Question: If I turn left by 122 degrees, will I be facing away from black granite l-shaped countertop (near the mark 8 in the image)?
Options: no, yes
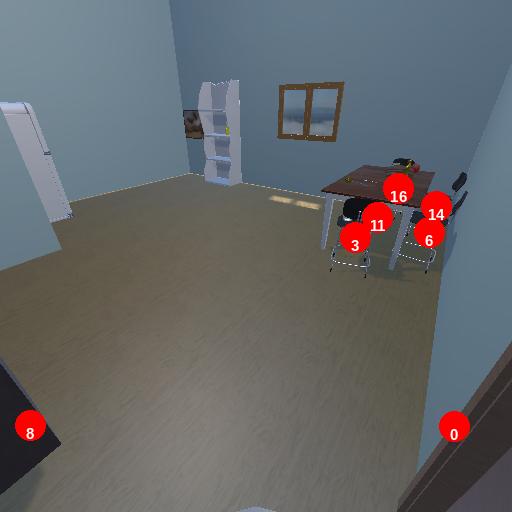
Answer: no